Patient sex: F
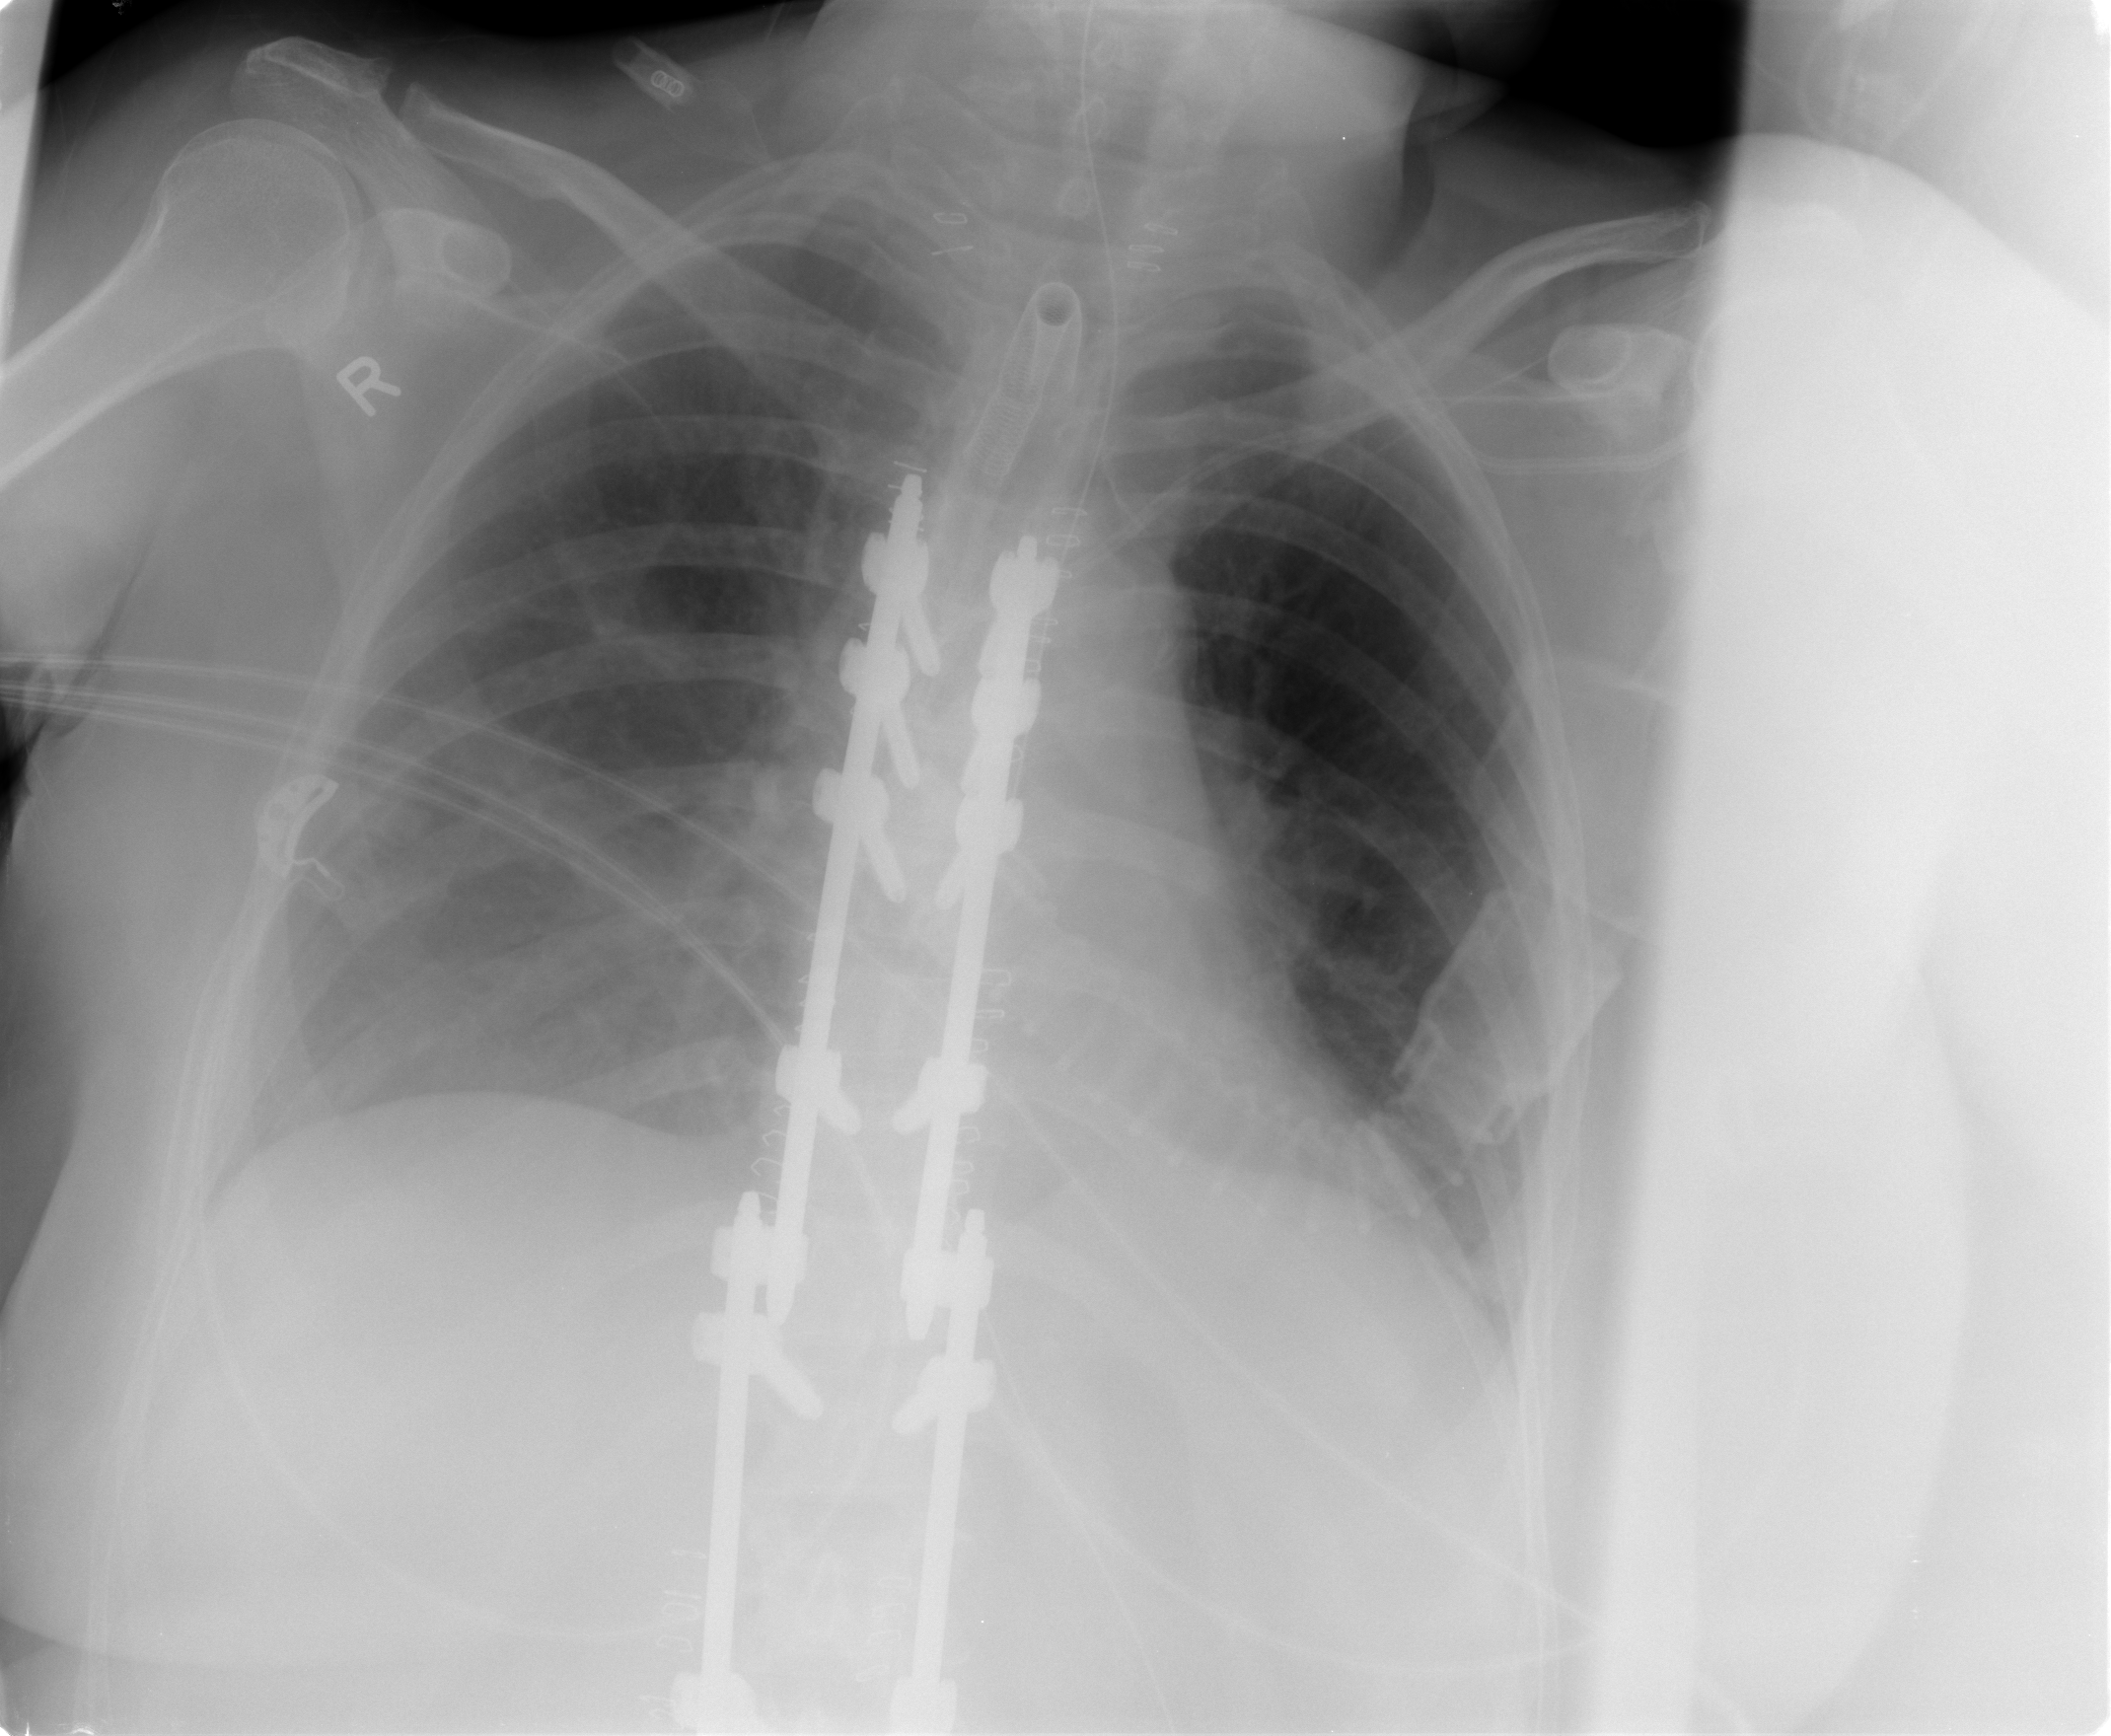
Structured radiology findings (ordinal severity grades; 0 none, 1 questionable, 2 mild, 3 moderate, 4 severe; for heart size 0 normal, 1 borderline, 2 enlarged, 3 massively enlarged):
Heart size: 0
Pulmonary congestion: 2
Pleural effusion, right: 1
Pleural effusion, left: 0
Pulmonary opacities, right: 0
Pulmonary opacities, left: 0
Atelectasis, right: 0
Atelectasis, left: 0